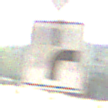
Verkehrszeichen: VerlaufVorfahrtsstrasse8
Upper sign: Vorfahrtsstrasse
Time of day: MorningAfternoon
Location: Outdoor (Suburban)
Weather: Clear
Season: NotSpecified
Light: Natural